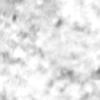
Label: no_change